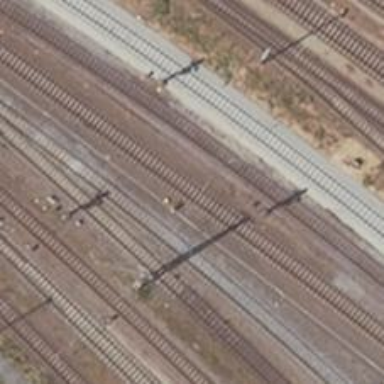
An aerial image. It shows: Rail siding with electrified contact lines for trains.